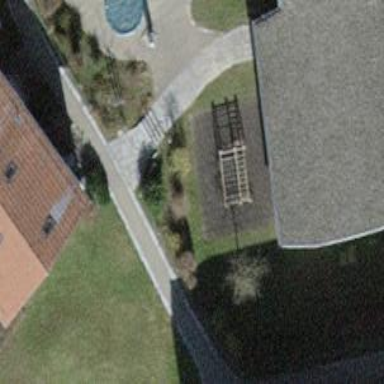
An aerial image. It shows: Playground featuring climbing frame.